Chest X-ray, PA view. Patient: 54 years old, sex F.
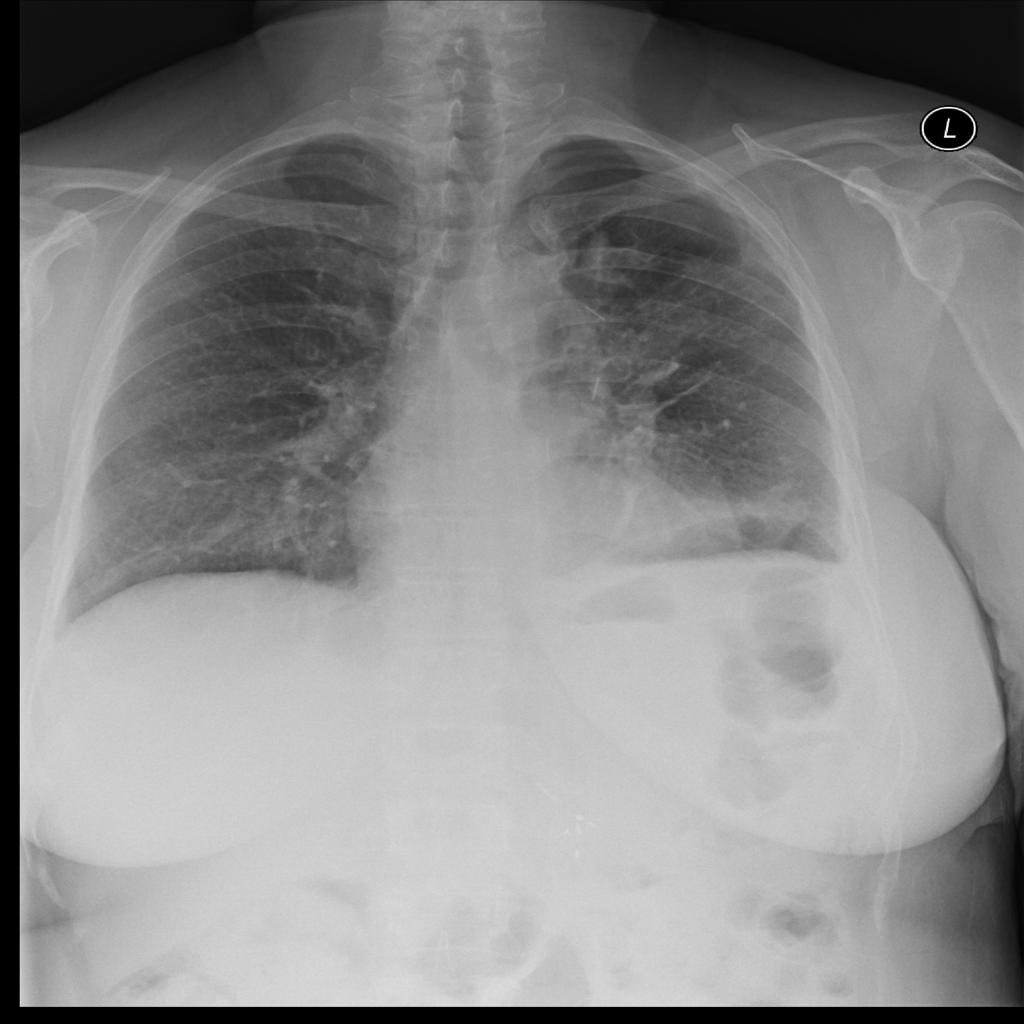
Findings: Pneumothorax